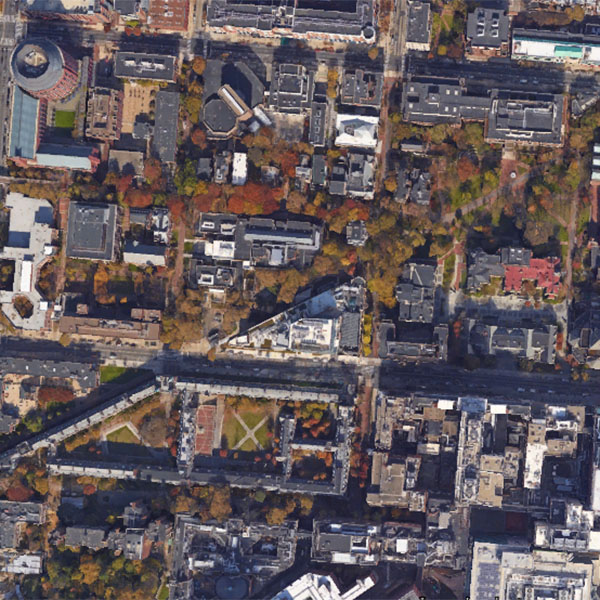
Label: School